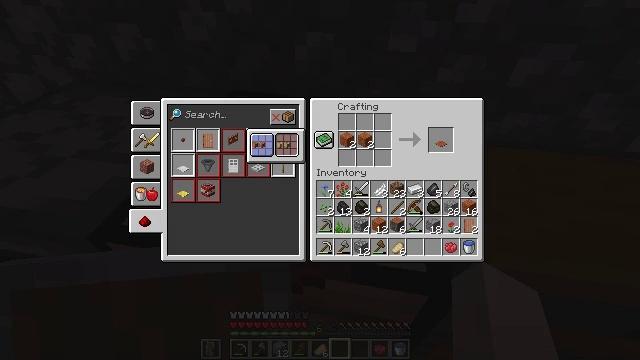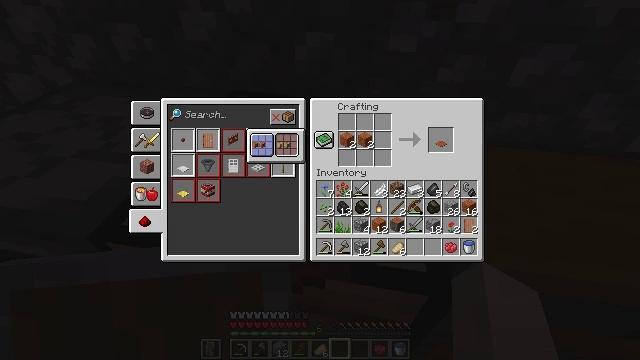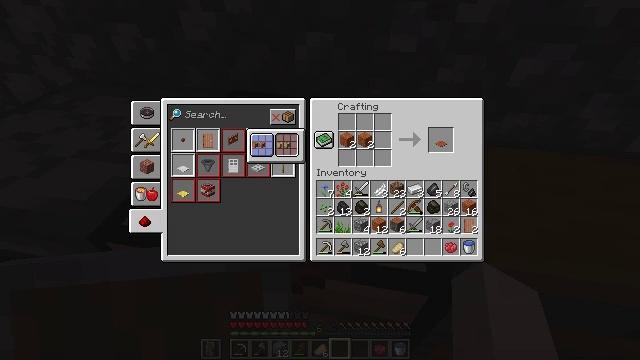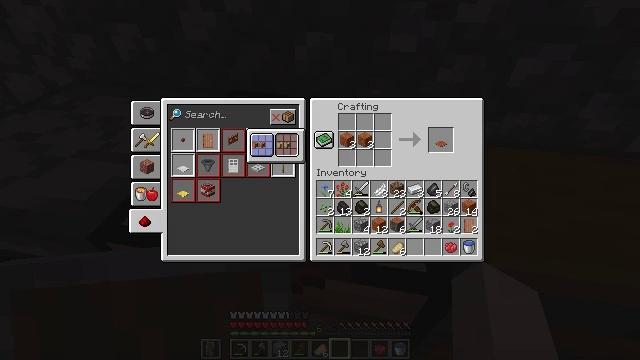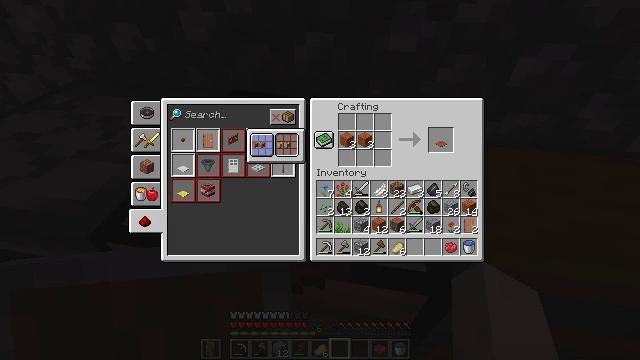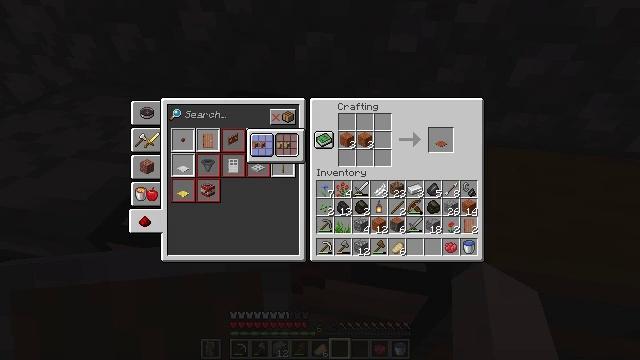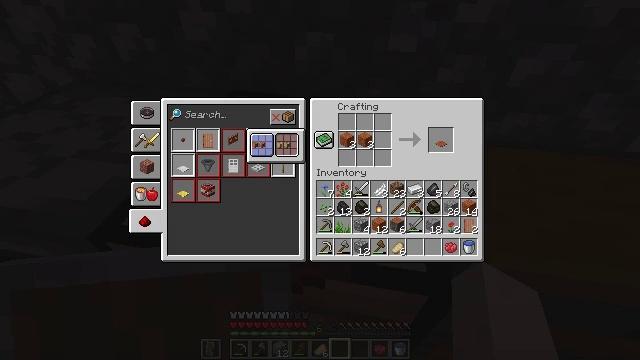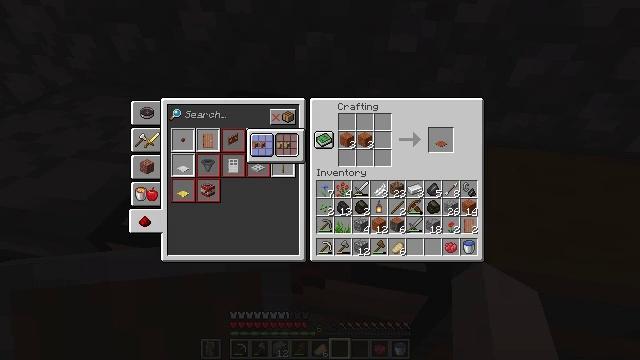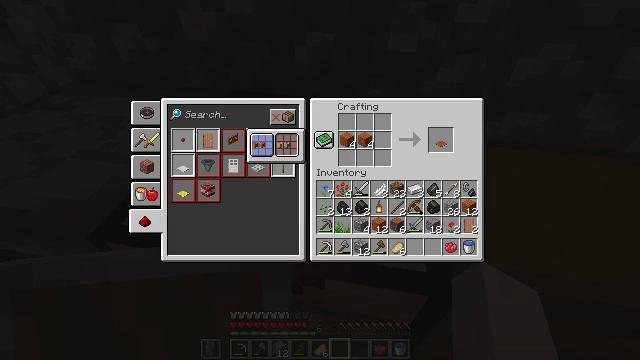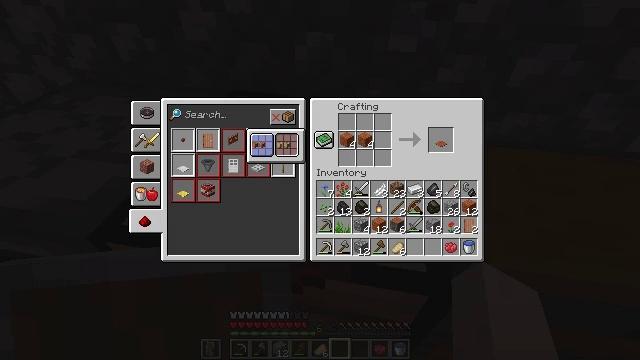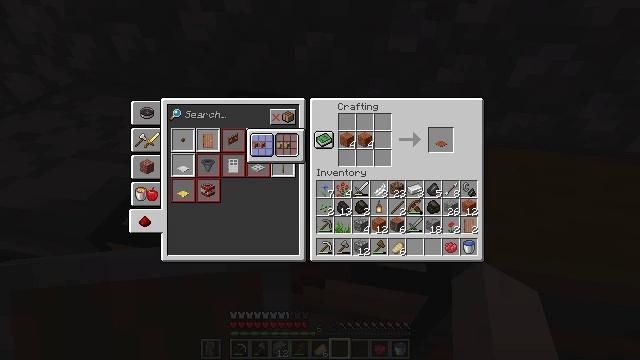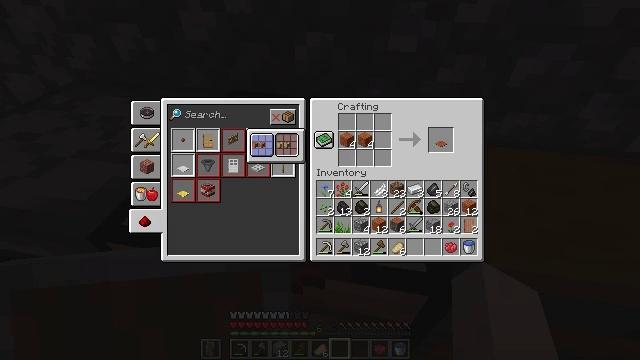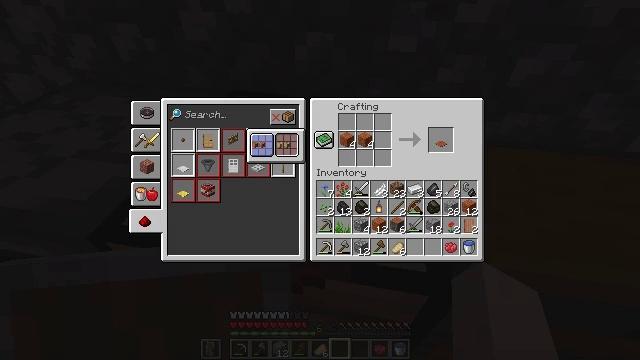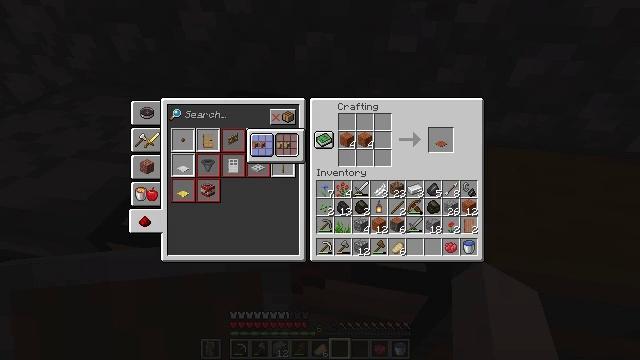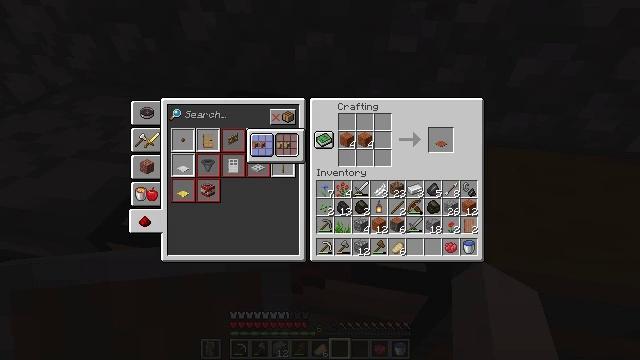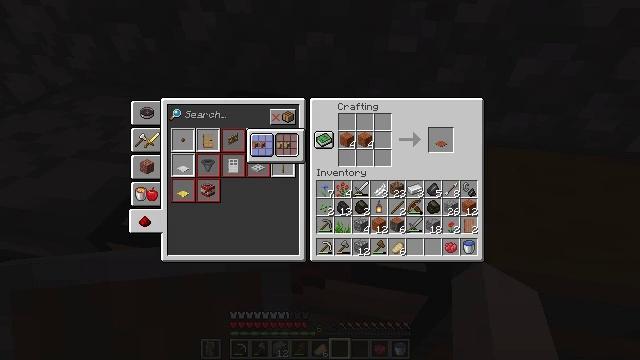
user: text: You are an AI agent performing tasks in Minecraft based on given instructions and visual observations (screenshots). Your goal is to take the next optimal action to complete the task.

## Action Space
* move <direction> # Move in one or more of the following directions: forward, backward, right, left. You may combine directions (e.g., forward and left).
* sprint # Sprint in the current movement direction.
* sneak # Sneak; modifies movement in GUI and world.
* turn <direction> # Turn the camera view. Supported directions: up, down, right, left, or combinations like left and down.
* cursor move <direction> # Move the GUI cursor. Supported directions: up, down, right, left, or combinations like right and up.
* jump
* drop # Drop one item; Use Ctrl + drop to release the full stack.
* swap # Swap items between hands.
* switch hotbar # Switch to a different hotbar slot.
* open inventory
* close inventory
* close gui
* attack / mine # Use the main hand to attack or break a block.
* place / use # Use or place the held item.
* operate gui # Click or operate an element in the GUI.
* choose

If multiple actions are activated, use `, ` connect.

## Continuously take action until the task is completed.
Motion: motion action
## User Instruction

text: Combine acacia planks in the crafting table to get an acacia pressure plate.
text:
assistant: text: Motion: no_op
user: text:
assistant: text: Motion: operate gui
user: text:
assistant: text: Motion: operate gui
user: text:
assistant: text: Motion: operate gui
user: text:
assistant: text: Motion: operate gui
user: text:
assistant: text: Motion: operate gui
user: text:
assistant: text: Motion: operate gui
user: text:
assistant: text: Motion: operate gui
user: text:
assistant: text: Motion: operate gui
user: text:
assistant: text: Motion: operate gui
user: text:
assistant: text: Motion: operate gui
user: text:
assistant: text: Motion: operate gui
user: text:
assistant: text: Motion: no_op
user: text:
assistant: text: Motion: no_op
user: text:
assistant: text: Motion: no_op
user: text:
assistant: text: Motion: no_op
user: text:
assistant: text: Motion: cursor move right
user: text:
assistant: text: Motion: cursor move right
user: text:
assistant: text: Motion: cursor move right
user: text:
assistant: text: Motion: cursor move right
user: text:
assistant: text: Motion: no_op
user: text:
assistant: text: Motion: no_op
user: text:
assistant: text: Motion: cursor move right
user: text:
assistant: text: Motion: cursor move right
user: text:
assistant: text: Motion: no_op
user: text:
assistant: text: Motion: no_op
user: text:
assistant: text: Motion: no_op
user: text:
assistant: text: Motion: no_op
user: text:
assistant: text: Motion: no_op
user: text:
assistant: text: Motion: no_op